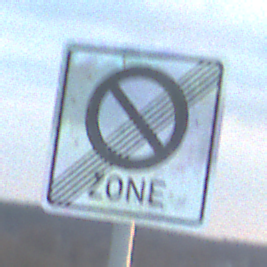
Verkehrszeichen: EndeEingeschraenktesHalteverbotZone
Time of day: SunriseSunset
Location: Outdoor (Beach)
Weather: PartlyCloudy
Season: NotSpecified
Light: Natural